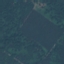
Label: Forest